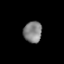
Tissue: lung
Cell type: Others
Senescence score: 0.2063
Nuclear area (px): 383
Mean DAPI intensity: 129.995